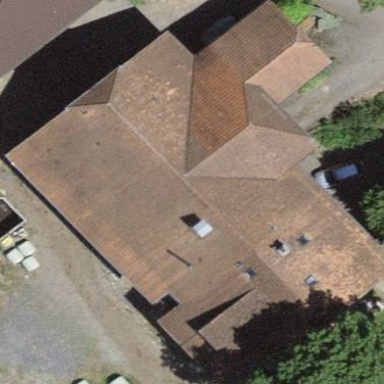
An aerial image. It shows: Farm building.